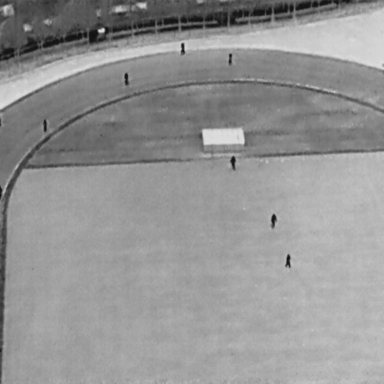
There are nine People in the infrared image.